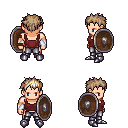
a pixel art fantasy rpg character, male body template, human, light skin, maroon pirate shirt, metal pants, white blonde bedhead hairstyle, white cloth bracers, metal boots, shield, four views (front, back, left, right), 2x2 character sprite sheet, small pixel art, hard edges, no anti-aliasing